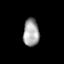
Tissue: lung
Cell type: Others
Senescence score: 0.2101
Nuclear area (px): 427
Mean DAPI intensity: 165